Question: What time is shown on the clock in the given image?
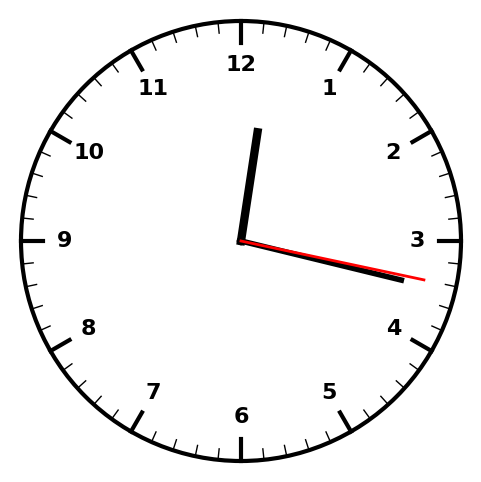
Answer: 12:17:17